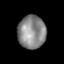
Tissue: prostate
Cell type: Epithelial cells
Senescence score: 0.35
Nuclear area (px): 902
Mean DAPI intensity: 135.94